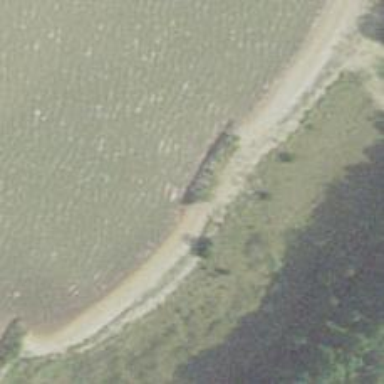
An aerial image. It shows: Breakwater structure.